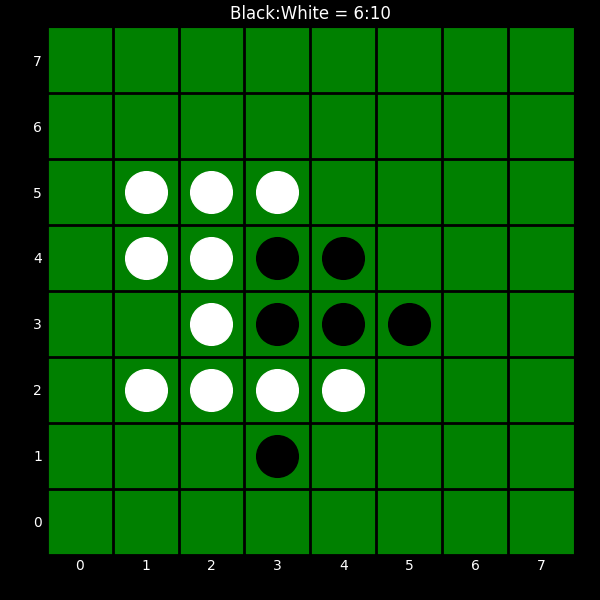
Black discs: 6
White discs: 10